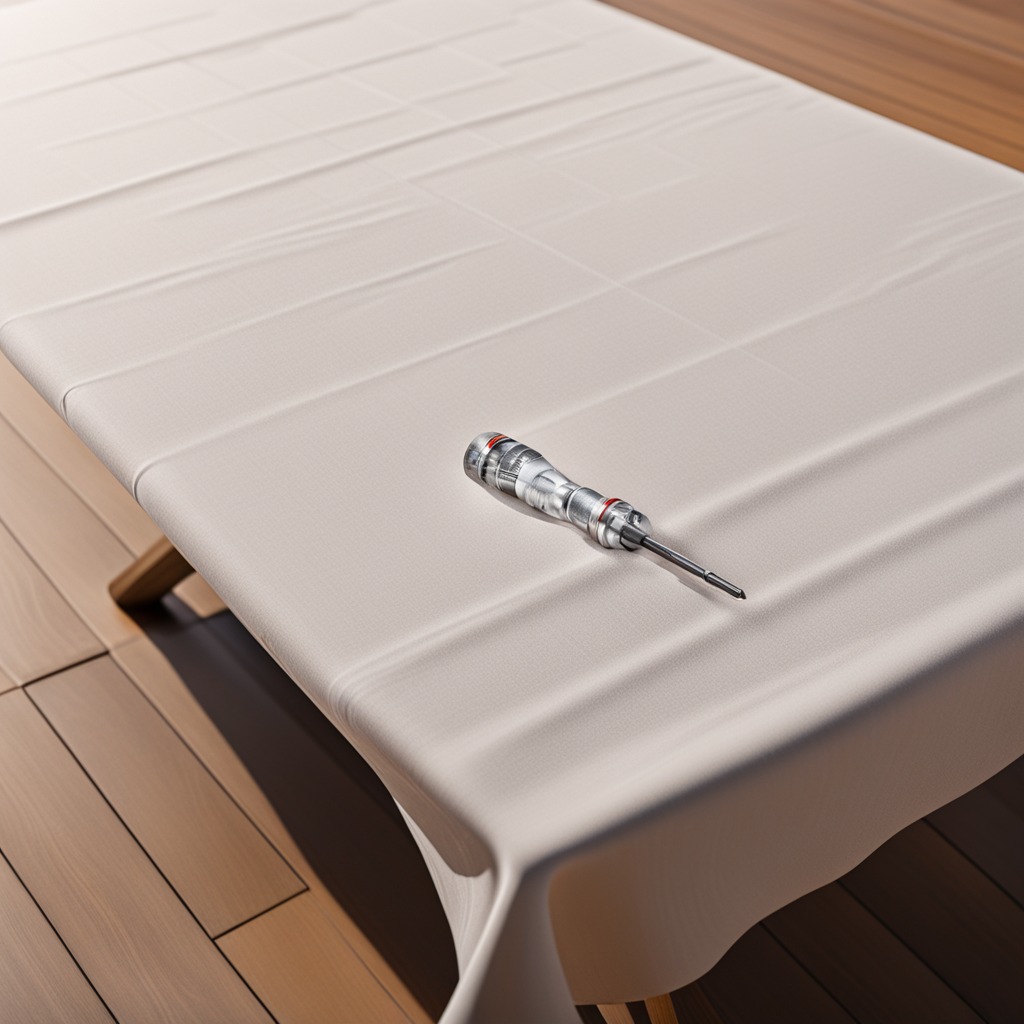
A screwdriver is lying on a wooden table.